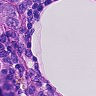
Metastatic tissue present: yes